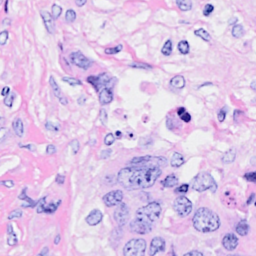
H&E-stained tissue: Breast